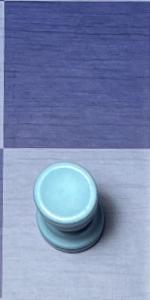
Label: Rook_White